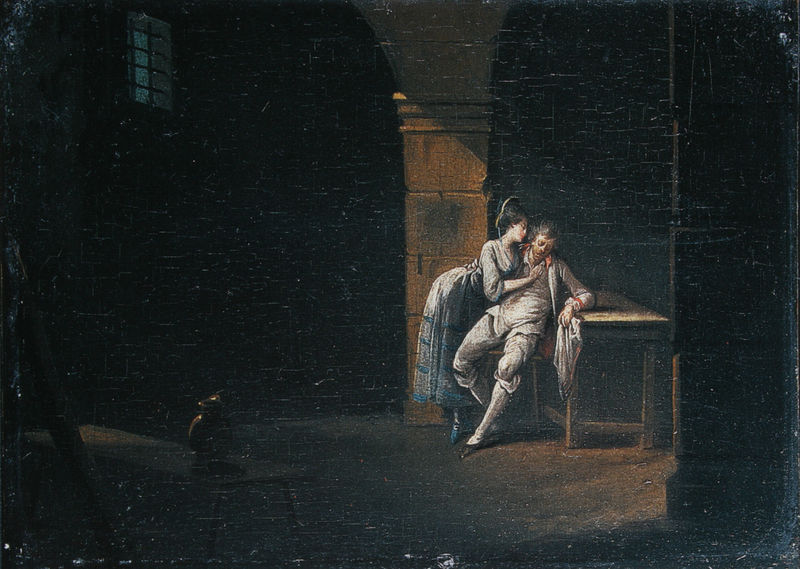
Titel: Der Gefangene
Künstler: Gottlieb Christian Welte
Standort: Mainz
Institution: Landesmuseum
Schlagwörter: blau, dunkel, felsen, gemälde, körper, mann, schatten, weiß, menschen, mädchen, ocker, sitzen, abend, braun, brust, busen, fenster, frankreich, frau, hell, holz, hut, kleid, licht, mund, nacht, nase, pfeiler, raum, reden, schwarz, stuhl, stützen, säule, säulen, tisch, tische, unterhalten, zimmer, dame, gebäude, haus, rot, schal, tuch, haube, leute, malerei, rock, schleife, alt, anzug, betrunken, hemd, hose, jacke, kappe, mütze, wand, arm, arme, augen, gesicht, kleidung, mensch, sockel, stein, steine, tot, trauer, bild, innenraum, möbel, portrait, einsam, gitter, boden, auge, haare, reich, tücher, adel, paar, personen, person, theater, lippen, traurig, kanne, krug, vase, beine, bein, brüste, hintern, kuss, küssen, liebe, umarmung, düster, lehne, bogen, mieder, schuhe, fels, risse, mauer, monochrom, bank, haarband, schemel, rundbogen, romantik, lehnen, vorsprung, frack, wein, spitz, glanz, handtuch, streifen, robe, balken, lichteinfall, platte, junge, rüsche, rüschen, mondlicht, halle, bögen, wände, umarmen, strümpfe, pärchen, keller, arkade, mond, gefäß, gewölbe, lichtstrahl, sprossen, spot, beton, kupfer, fliesen, faust, verletzt, flüstern, fliese, schuh, tischplatte, zuneigung, liebespaar, taschentuch, verzweiflung, ehepaar, trost, gesims, gruft, gefängnis, kerker, zelle, mauern, grotte, platten, basis, erschöpft, lichtschein, bau, kessel, weinkeller, gebälk, trösten, liebevoll, gesimse, liebkosung, nutte, liebhaber, geheim, verlies, sprosse, prostitution, souterrain, parr, schühchen, rundbigen, 1800, mann#, renessanz